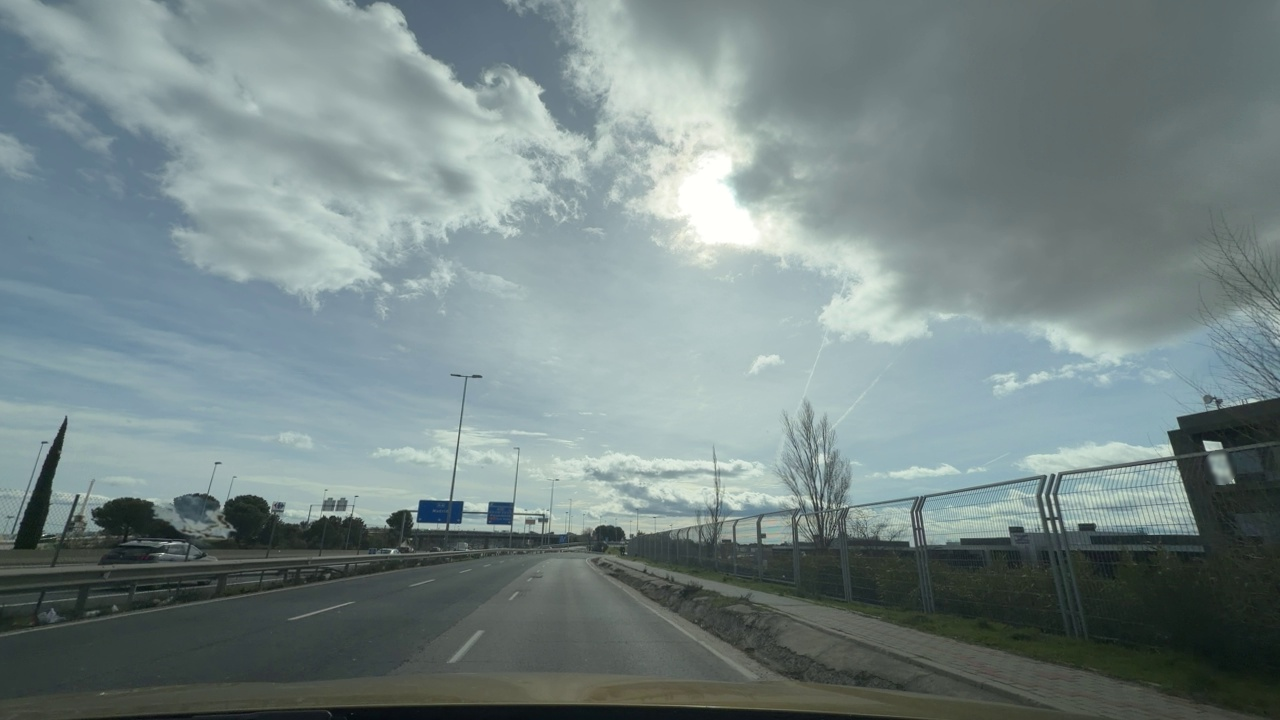
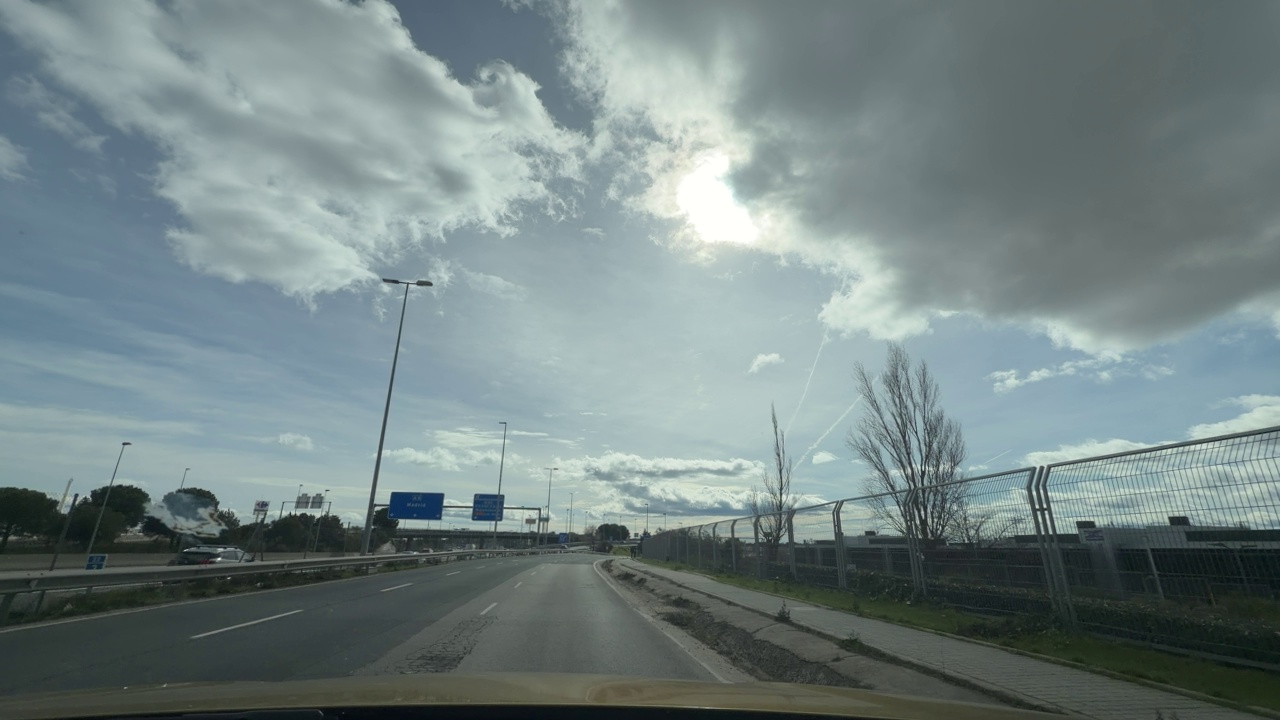
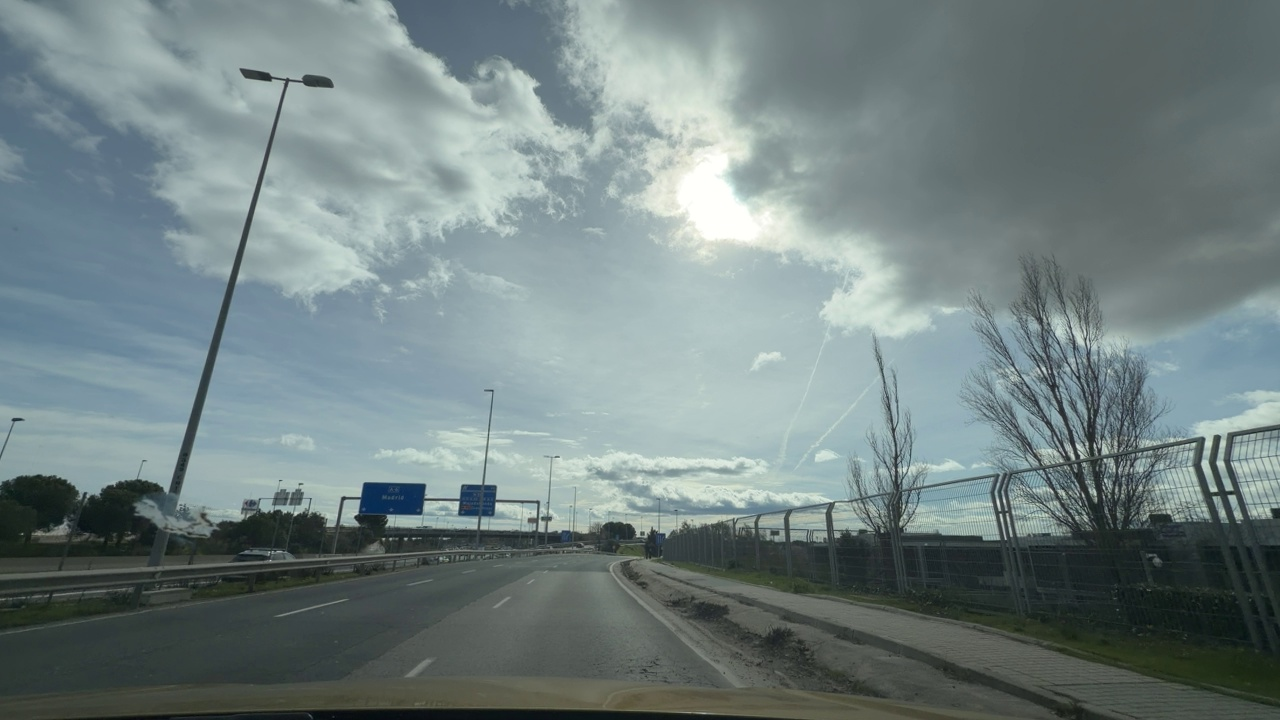
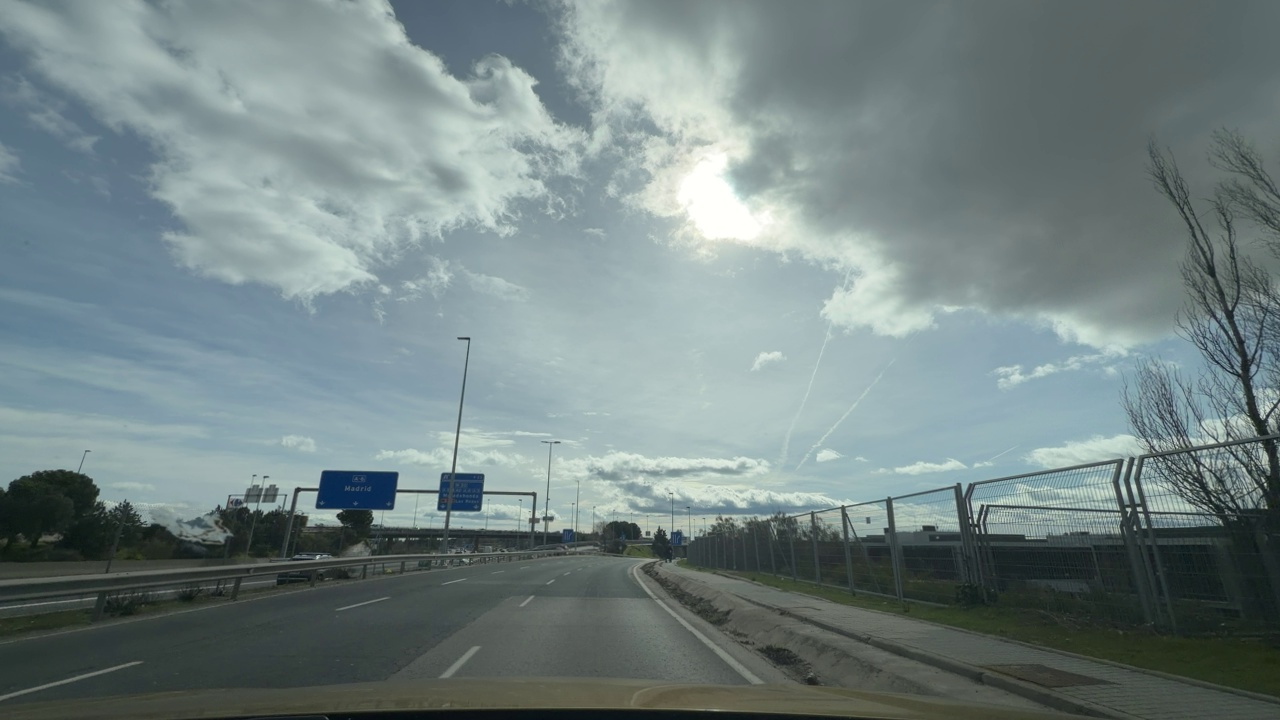
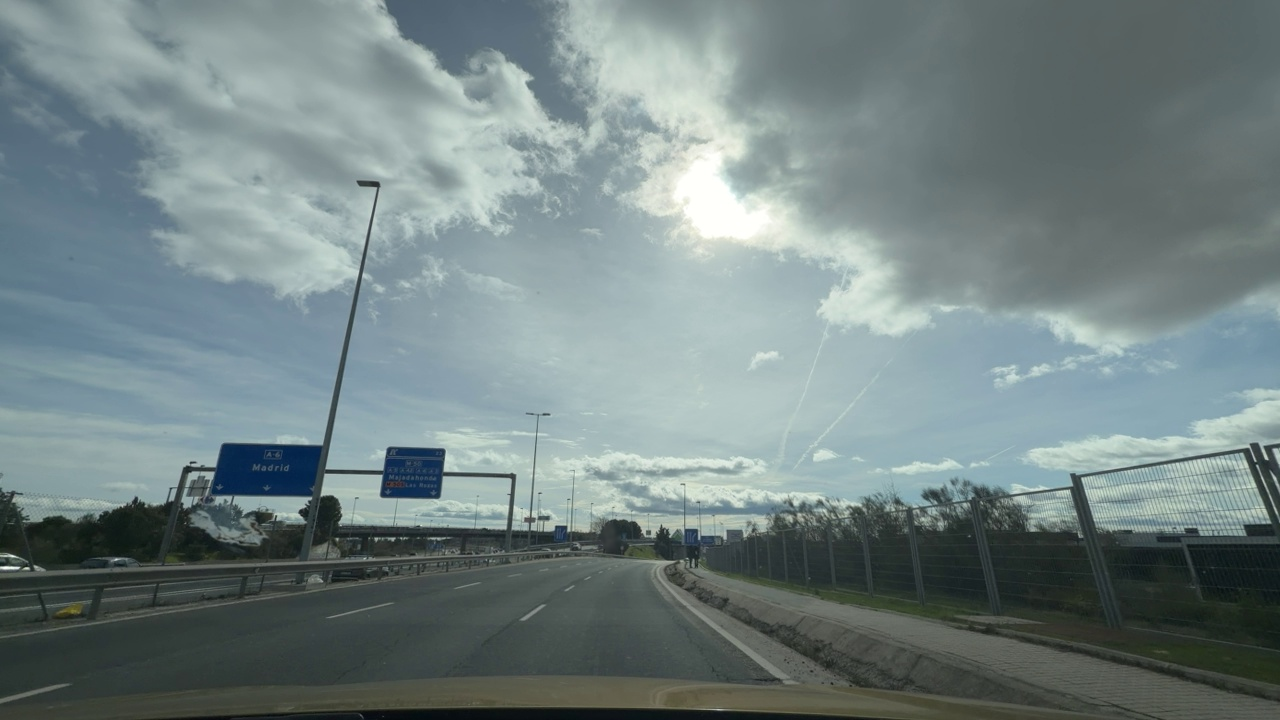
Situation: empty
Question: Is the ego vehicle traveling in a middle lane with traffic lanes on both sides?
Answer: No
Reasoning: Ego is driving in a three lane road. And it is driving in the right ane from the three possible lanes, closer to the curb

Situation: empty
Question: Are vehicles present on the left side of the ego lane?
Answer: No
Reasoning: There are no vehicles present on the left side of the ego lane

Situation: empty
Question: Is the ego vehicle traveling on a narrow street with sidewalks or bike lanes directly adjacent to the roadway?
Answer: No
Reasoning: Ego is driving in a wide roadway with 3 lanes

Situation: empty
Question: Are pedestrians or cyclists moving alongside the ego vehicle on the right side?
Answer: No
Reasoning: No pedestrians or cyclist are found in the picture